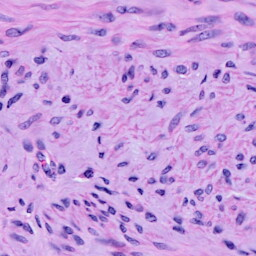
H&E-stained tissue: Cervix